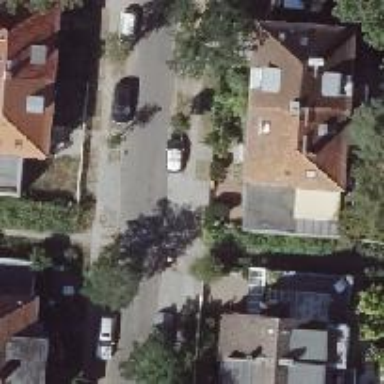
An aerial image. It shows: Residential road with asphalt surface. The parking on both sides is parallel with half on the kerb.